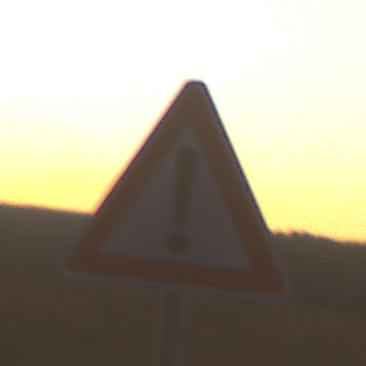
Verkehrszeichen: Gefahrenstelle
Umgebung: Outdoor, Nature
Tageszeit: SunriseSunset
Wetter: PartlyCloudy
Licht: Natural
Jahreszeit: NotSpecified
Kontrast: LowContrast